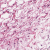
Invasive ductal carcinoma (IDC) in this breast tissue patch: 0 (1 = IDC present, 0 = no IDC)